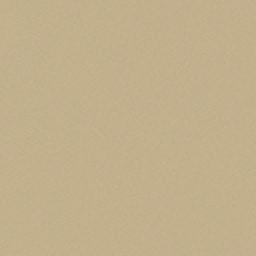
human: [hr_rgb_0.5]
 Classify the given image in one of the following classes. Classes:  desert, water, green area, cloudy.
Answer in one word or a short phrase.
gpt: desert